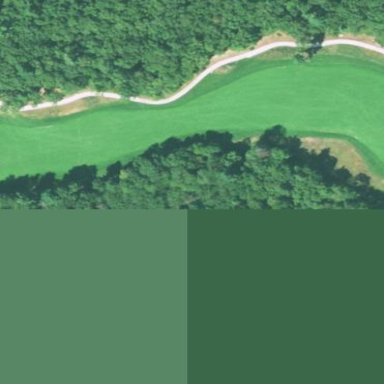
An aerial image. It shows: Grassy area designated as golf fairway.